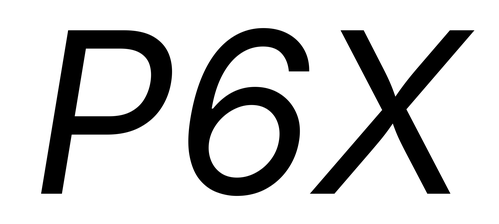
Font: Inter-Italic_Italic